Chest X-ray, PA view. Patient: 53 years old, sex F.
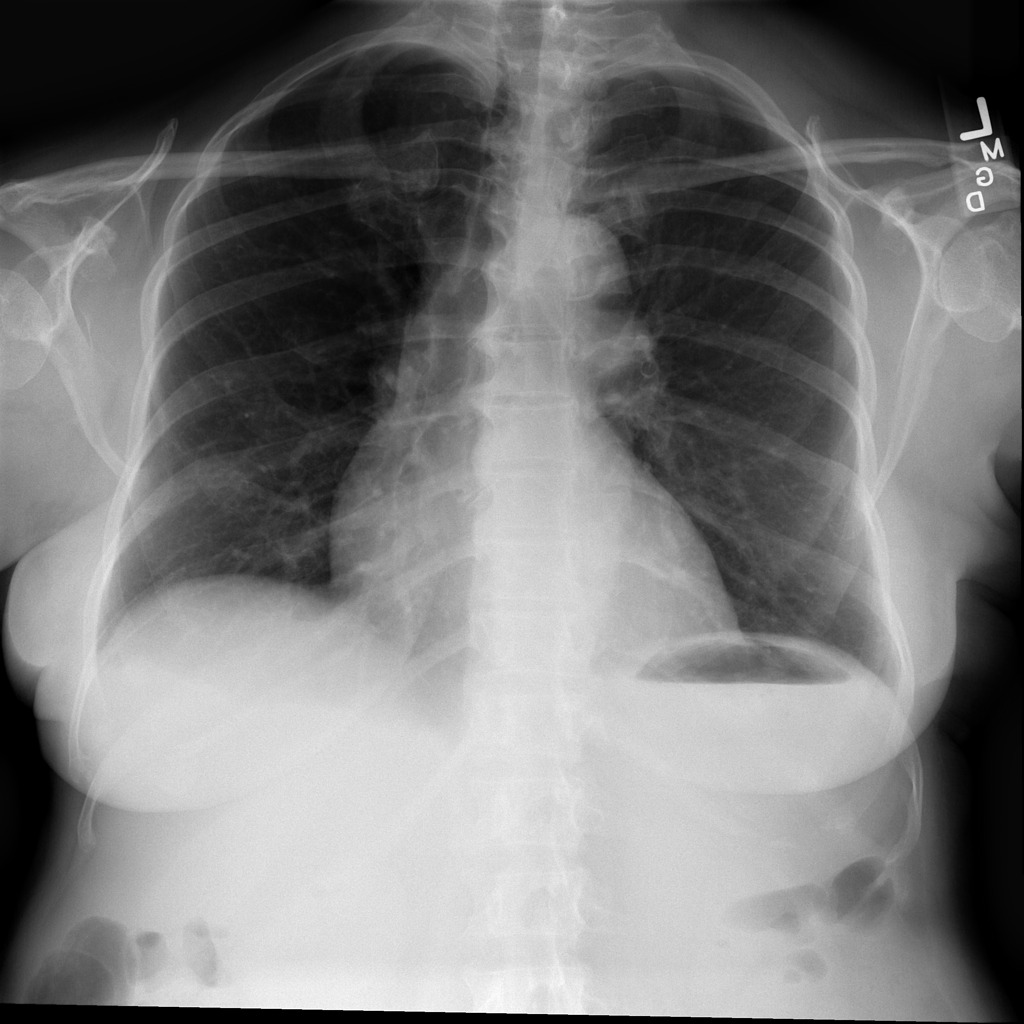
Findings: No Finding